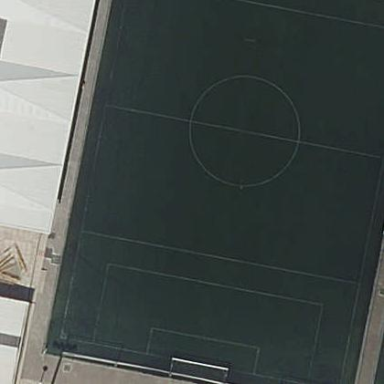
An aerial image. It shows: Soccer pitch for leisureland activities.